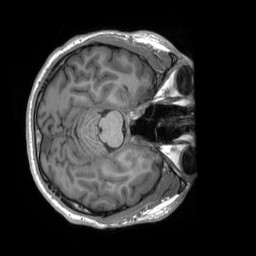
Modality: T1w
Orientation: axial
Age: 19
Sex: male
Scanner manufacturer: siemens
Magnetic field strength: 3 T
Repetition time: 2.3 s
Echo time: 0.00232 s